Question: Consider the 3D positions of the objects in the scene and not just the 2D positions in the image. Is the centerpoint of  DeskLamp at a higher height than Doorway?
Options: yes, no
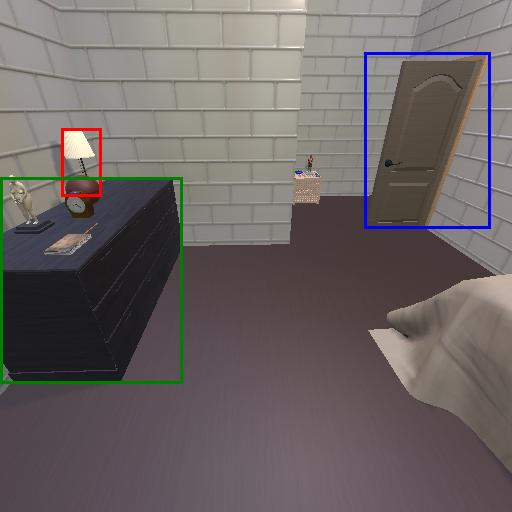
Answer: yes